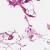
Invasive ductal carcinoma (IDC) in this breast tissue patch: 0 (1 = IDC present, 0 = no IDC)